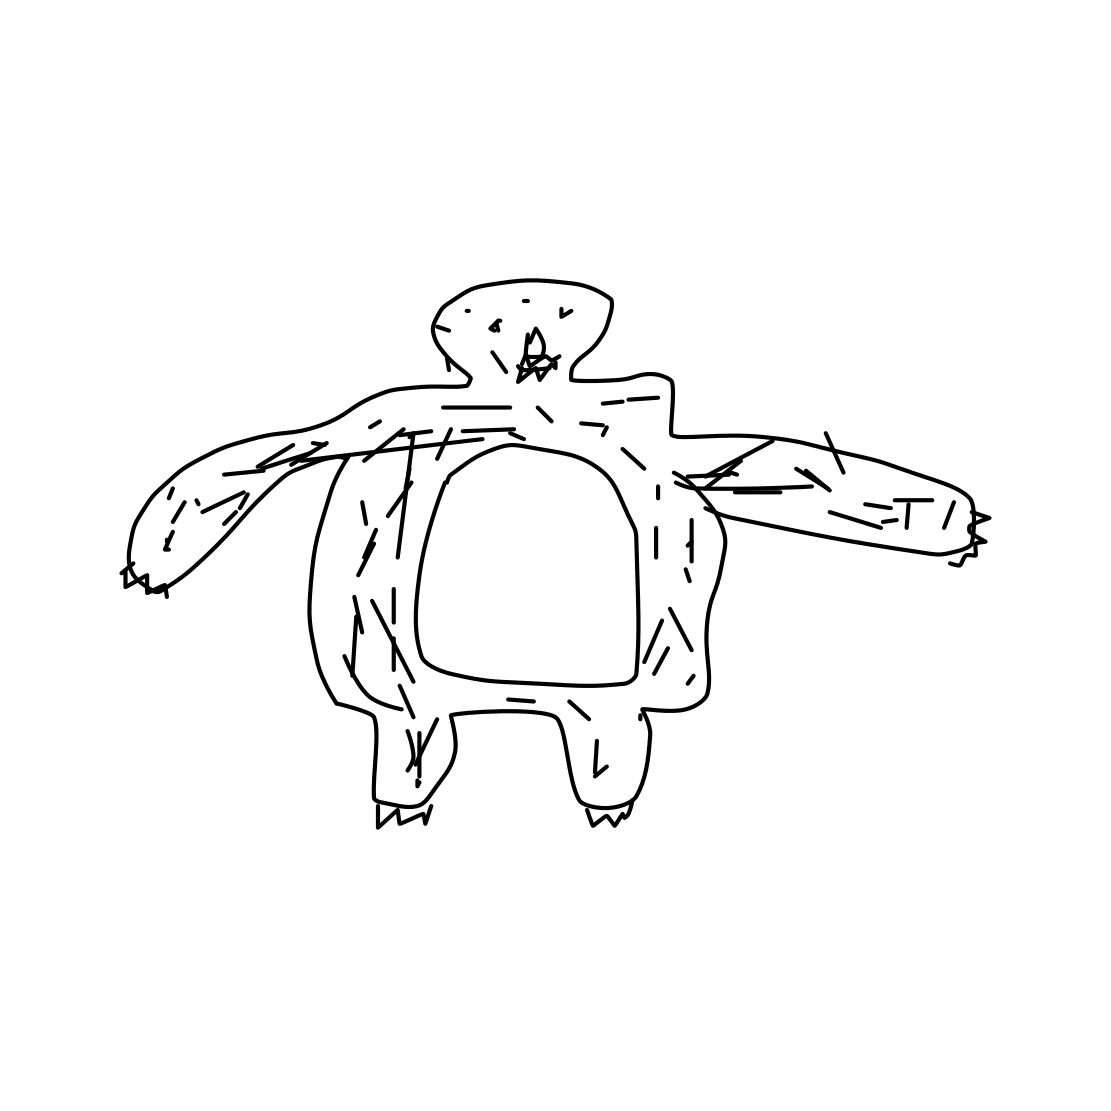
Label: bear (animal)